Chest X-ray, AP view. Patient: 44 years old, sex M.
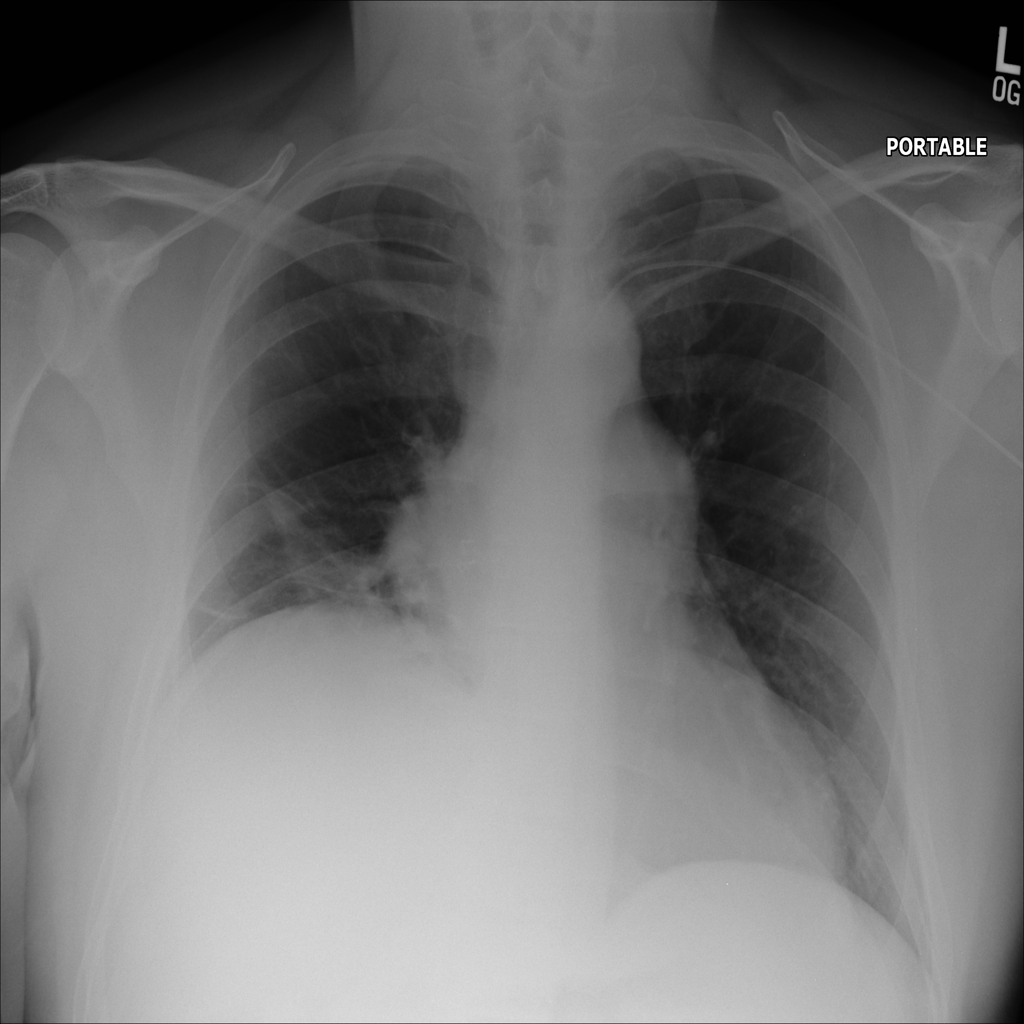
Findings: Mass